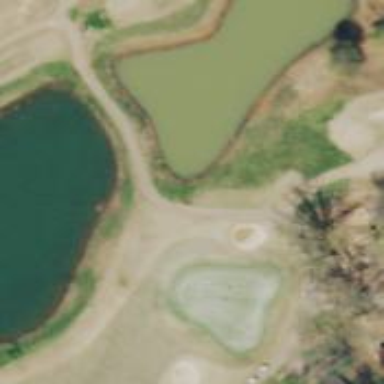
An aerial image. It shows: Pond serving as water hazard on golf course. It is natural feature of the landscape.